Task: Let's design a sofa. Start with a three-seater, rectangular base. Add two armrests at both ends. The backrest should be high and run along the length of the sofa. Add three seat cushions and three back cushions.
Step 18:
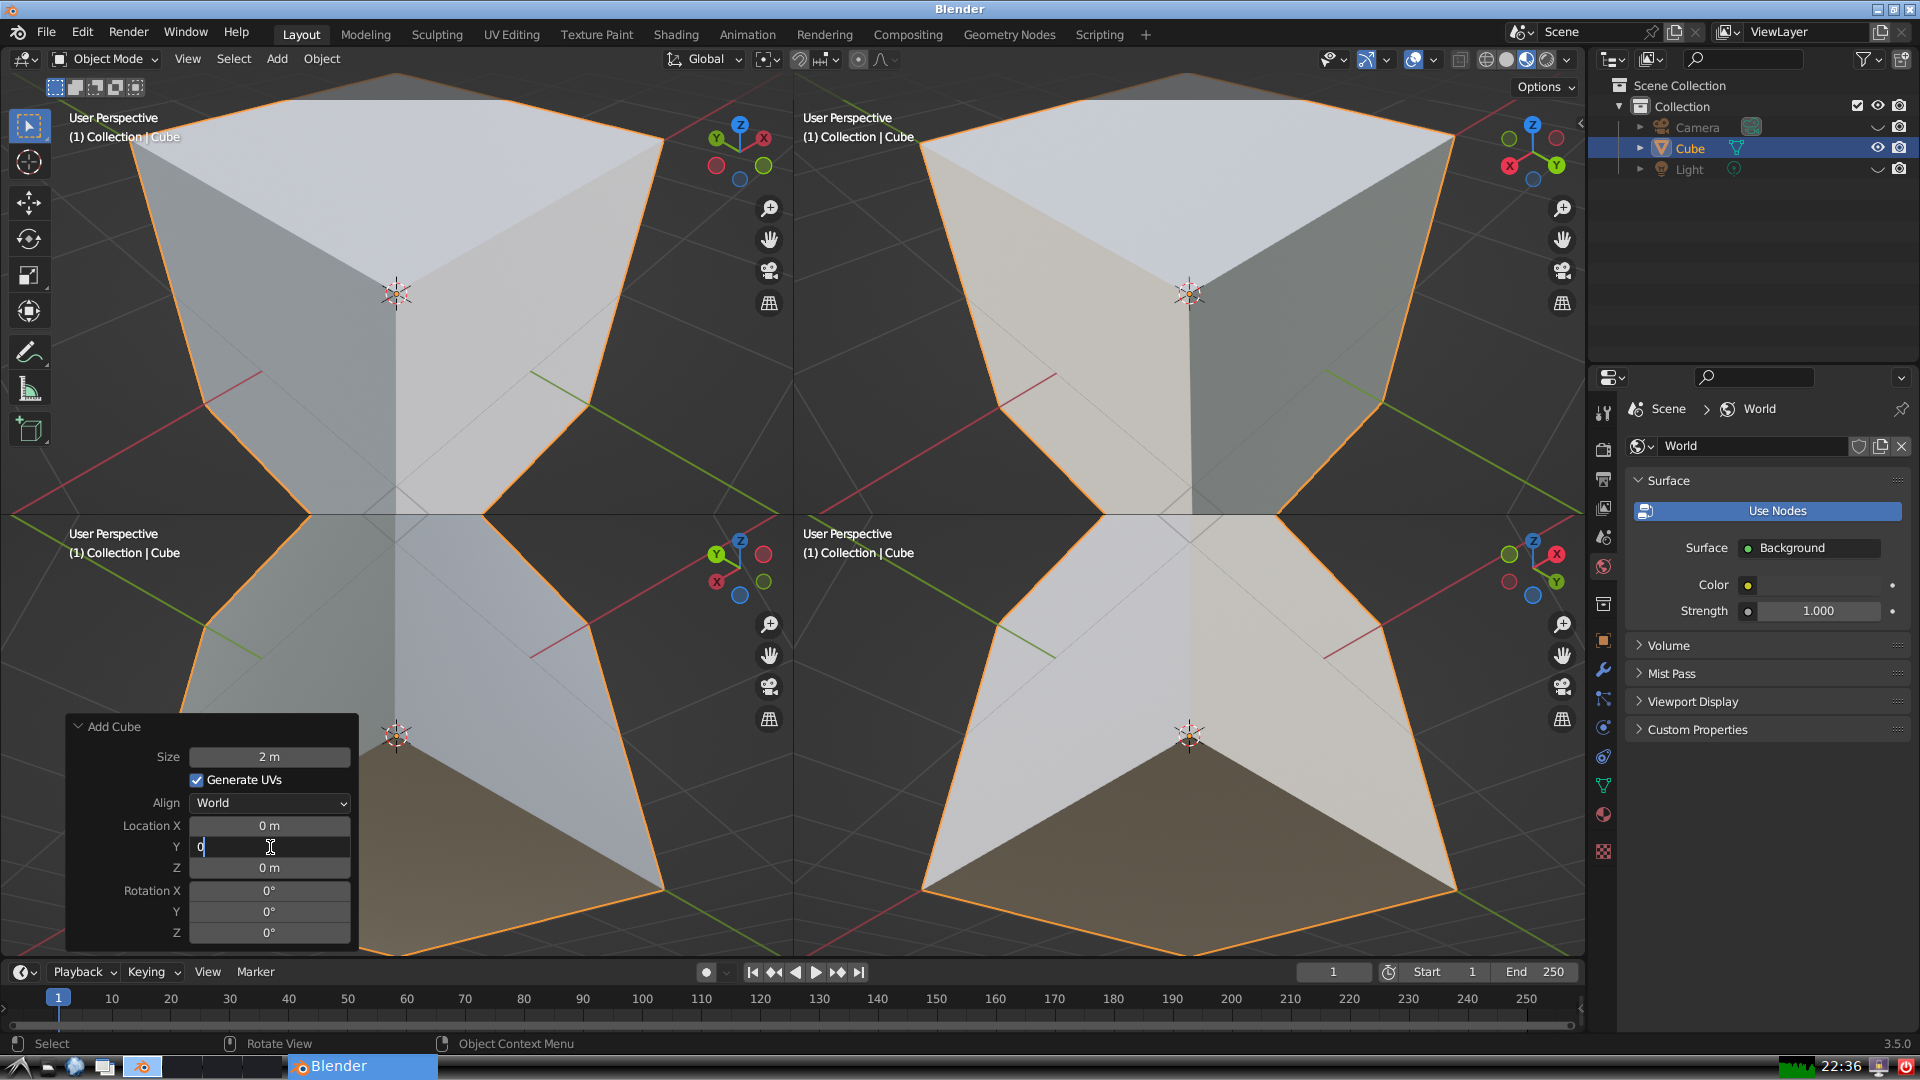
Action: {"key_press": ['Return']}